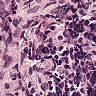
Metastatic tissue present: no